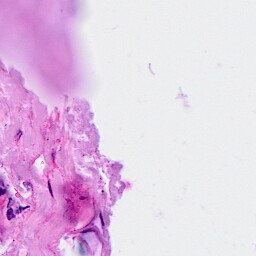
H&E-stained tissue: Breast